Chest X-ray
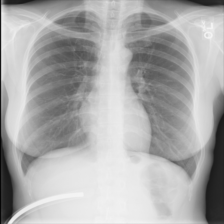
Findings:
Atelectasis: negative
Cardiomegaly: negative
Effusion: negative
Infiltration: negative
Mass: negative
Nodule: negative
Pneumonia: positive
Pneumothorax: negative
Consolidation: negative
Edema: negative
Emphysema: negative
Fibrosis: negative
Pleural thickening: negative
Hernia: negative